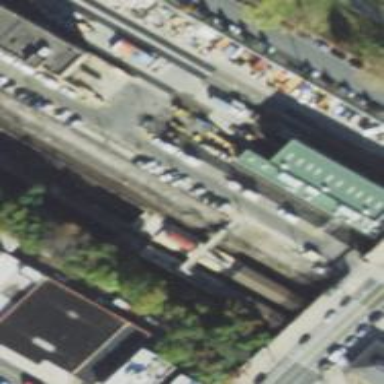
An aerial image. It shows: Yard meant for service. The rail tracks are electrified at the top.